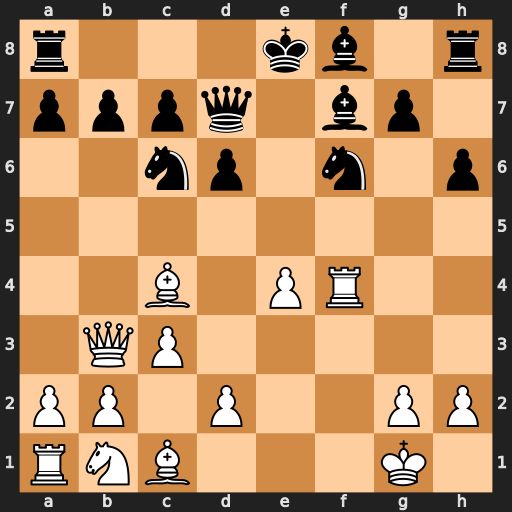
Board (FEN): r3kb1r/pppq1bp1/2np1n1p/8/2B1PR2/1QP5/PP1P2PP/RNB3K1
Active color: w
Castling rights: kq
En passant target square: -
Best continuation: Bxf7+ Qxf7 Qxb7 Rb8 Qxc6+